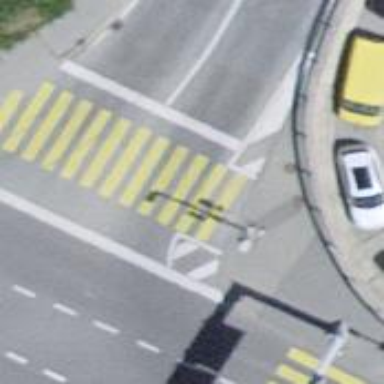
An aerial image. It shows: Zebra crossing on the road.